Question: I have list of nodes and lines between them, it looks like this:

What I need is to generate blocks, in this case it would be like this:
block1:1,2,14,11
block2:2,13,12,14
block3:2,3,4,5,6,12,13
block4:6,7,12
etc...
Doeas anybody have any idea how to create algorithm for this? thx
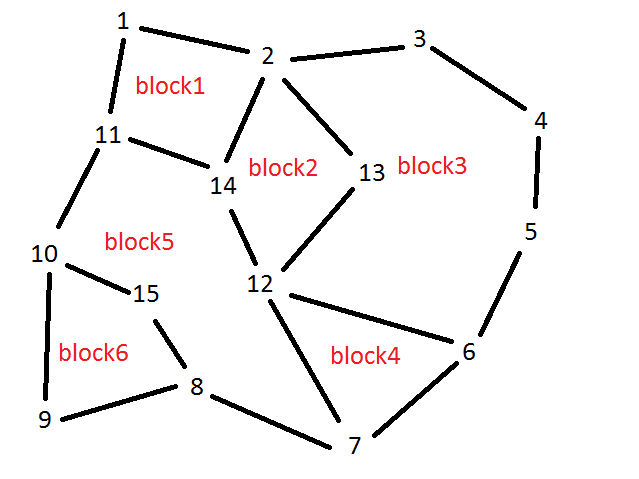
Answer: You could first sort the edges for each node into clockwise order. (e.g. sort based on the key atan2(dy,dx) where dx,dy is the vector along the edge.)
Then with each edge (and both directions along the edge) as a starting point, follow the edges anti-clockwise around the blocks.
To follow anti-clockwise you find the incoming edge in the sorted list for the destination node, and exit along the next edge in the list.
For example, if you started with the edge 11->14, then when you reach the node 14 you would know to take the edge 14->2 next (because the edges for node 14 would be in the clockwise order 14->12, 14->11, 14->2). When you reach the starting node you have identified a block.
You can mark edges as used when you follow them to avoid generating the same block twice. (Skip starting edges if they have already been marked as used in that direction.)
This would also generate a block 0 consisting of the background region.